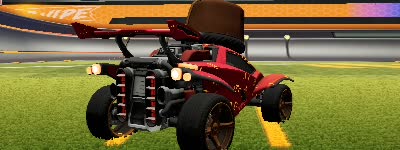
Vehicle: octane